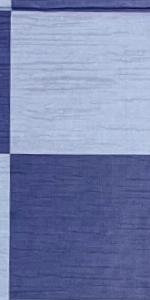
Label: Empty